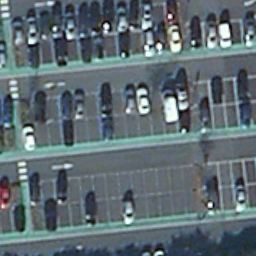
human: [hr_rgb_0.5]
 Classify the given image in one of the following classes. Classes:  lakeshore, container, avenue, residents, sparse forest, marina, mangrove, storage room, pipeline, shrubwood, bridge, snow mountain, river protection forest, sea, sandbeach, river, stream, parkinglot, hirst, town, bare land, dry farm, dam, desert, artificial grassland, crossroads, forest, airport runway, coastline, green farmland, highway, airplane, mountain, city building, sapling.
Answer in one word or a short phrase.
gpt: parkinglot